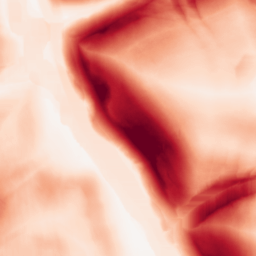
Category: morphological
Decomposition family: morphological_square
Decomposition parameters: operation: gradient
size: 20
Upsampling method: bilinear
Upsampling parameters: scale: 2
Upsampling scale: 2